Field crop: tomato
Growth stage: 1
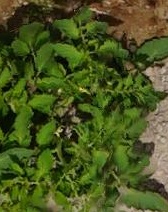
Species: tomato